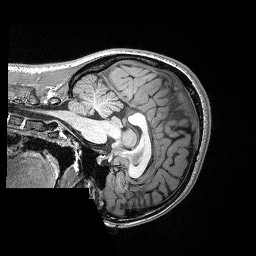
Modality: T1w
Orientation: sagittal
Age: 24
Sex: female